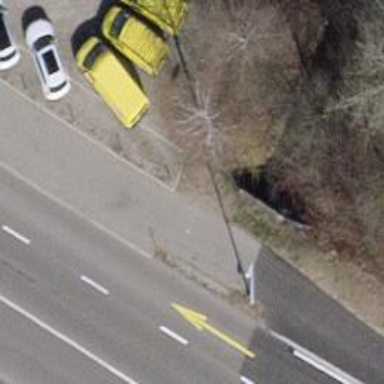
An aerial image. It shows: Asphalt path crossing over bridge.